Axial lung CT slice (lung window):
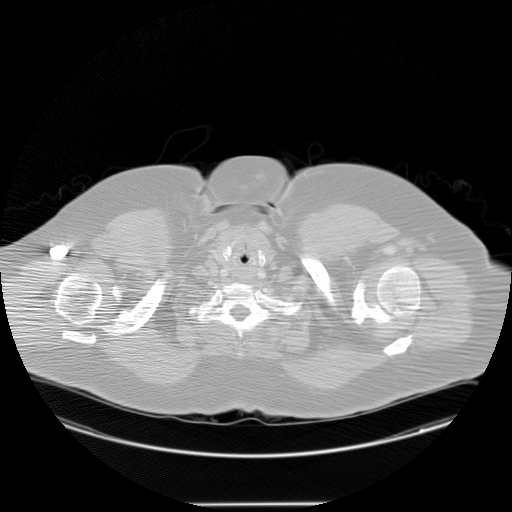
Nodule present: no